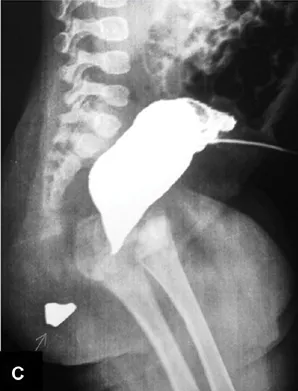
B,C
) The contrast study "distal colostogram" performed in anteroposterior and lateral views showing blind rectal termination with no evidence of fistulous communication with the urinary tract (imperforate anus without fistula). Note: a radio-opaque mark has been placed indicating the site of anal dimple on the perineum (
arrow
). Note: the sacral notch cannot be detected in the lateral view of sacrum.
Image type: radiology (x_ray)